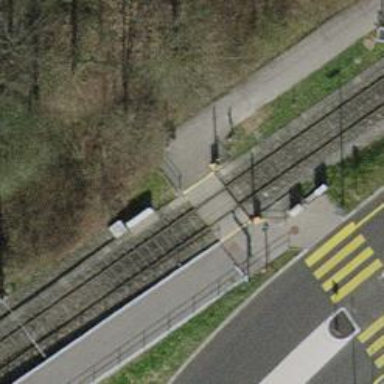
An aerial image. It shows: Railway crossing with full barriers.